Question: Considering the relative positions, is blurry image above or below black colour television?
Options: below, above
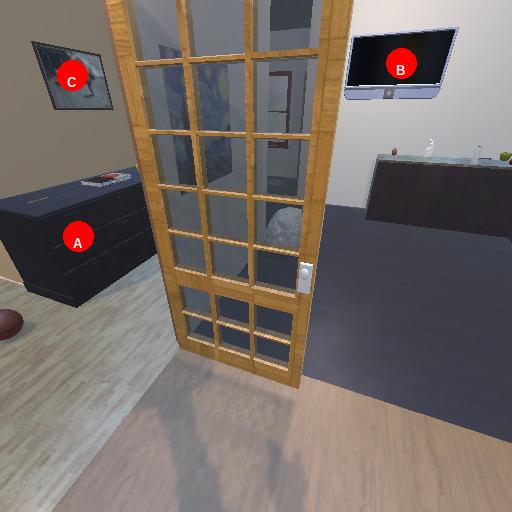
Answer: below